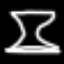
Label: hourglass